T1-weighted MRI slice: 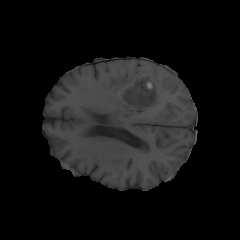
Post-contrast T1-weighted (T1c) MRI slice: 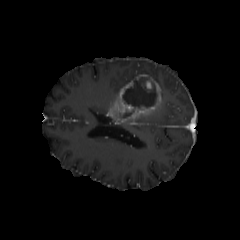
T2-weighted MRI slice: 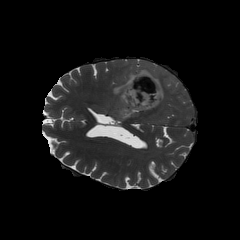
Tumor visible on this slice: yes